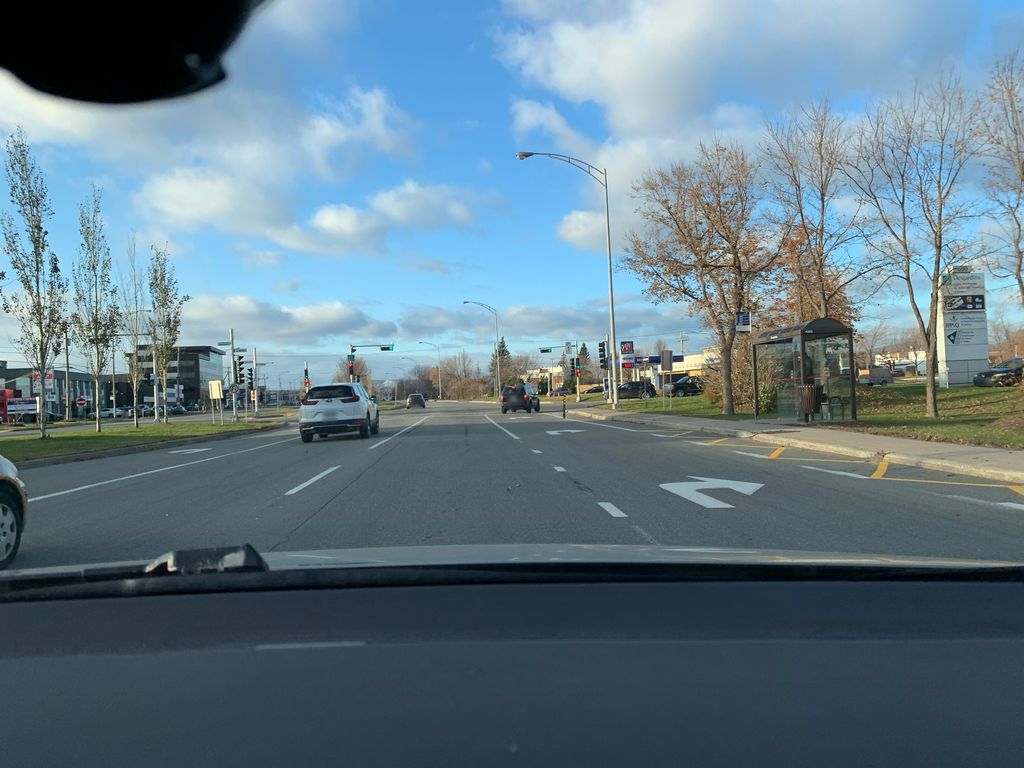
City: quebec_city